Question: Count the number of objects in the diagram.
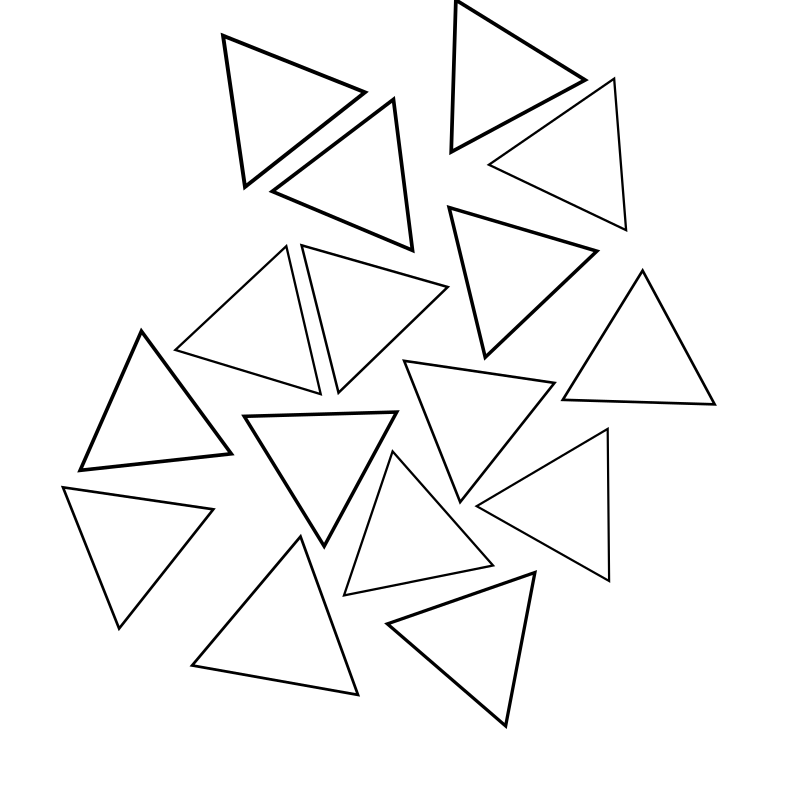
Answer: 16